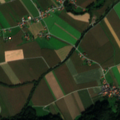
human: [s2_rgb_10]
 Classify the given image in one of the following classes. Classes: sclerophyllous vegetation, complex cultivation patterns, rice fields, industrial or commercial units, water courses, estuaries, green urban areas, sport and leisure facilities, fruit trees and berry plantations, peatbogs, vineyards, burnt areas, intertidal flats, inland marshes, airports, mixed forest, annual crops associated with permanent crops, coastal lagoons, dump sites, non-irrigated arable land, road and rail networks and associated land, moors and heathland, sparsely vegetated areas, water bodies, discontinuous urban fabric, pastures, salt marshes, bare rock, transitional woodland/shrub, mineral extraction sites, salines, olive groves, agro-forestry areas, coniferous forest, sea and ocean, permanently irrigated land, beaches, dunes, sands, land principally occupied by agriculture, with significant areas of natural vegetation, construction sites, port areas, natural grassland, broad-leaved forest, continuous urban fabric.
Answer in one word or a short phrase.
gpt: non-irrigated arable land, broad-leaved forest